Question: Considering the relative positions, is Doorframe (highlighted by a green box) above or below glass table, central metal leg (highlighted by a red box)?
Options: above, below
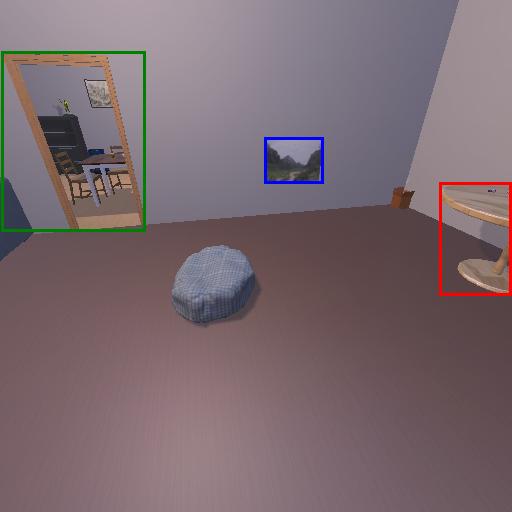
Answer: above